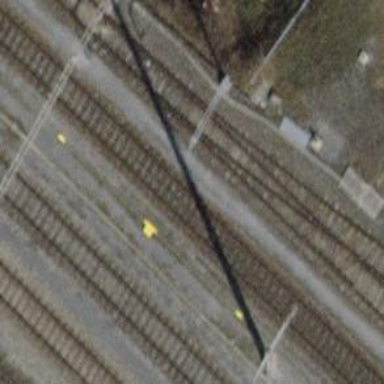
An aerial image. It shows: Railway switch.